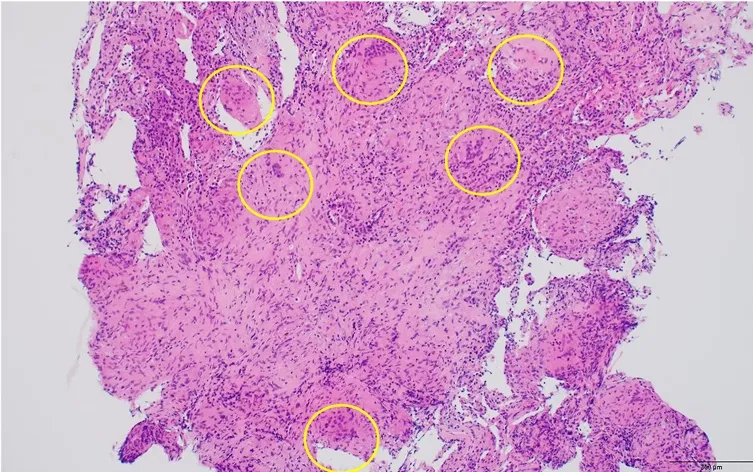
Hematoxylin-and-eosin staining demonstrated noncaseating epithelioid cell granulomas with multinucleated giant cells on lung and fibro connective tissues (area surrounded by yellow frame). (For interpretation of the references to colour in this figure legend, the reader is referred to the Web version of this article. ).
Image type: pathology (h&e)